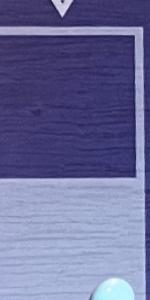
Label: Empty